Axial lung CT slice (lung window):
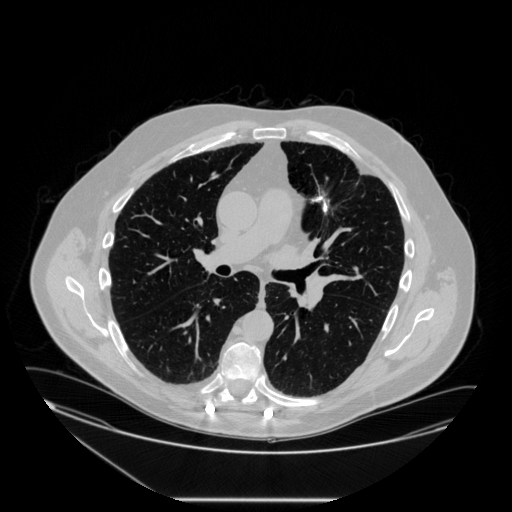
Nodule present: no